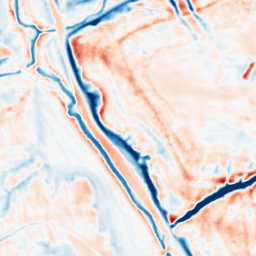
Category: multiscale
Decomposition family: dog_multiscale
Decomposition parameters: sigma_ratio: 1.4
n_scales: 5
base_sigma: 1
Upsampling method: cubic_mitchell
Upsampling parameters: scale: 8
Upsampling scale: 8